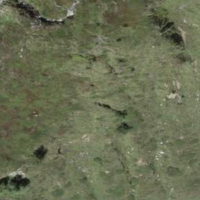
EUNIS habitat code: 26
Species observed at this site:
Oenanthe oenanthe
Pyrrhocorax graculus
Marmota marmota